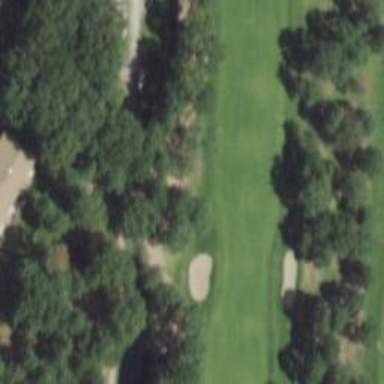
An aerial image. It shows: View of golf hole.